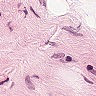
Metastatic tissue present: no